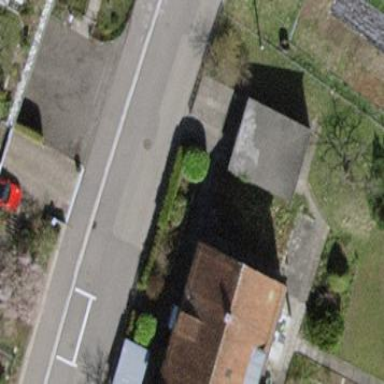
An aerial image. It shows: Building with tile roof.